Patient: sex M, age 81
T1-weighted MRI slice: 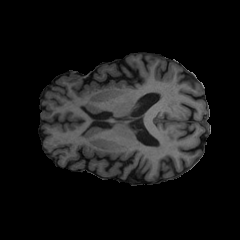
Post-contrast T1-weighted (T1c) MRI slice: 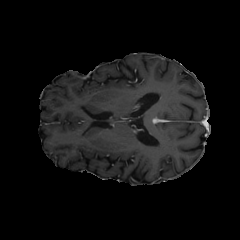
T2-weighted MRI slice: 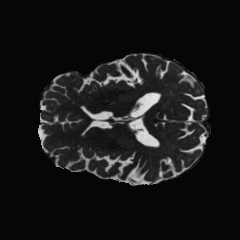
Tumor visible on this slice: no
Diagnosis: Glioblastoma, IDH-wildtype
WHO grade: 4